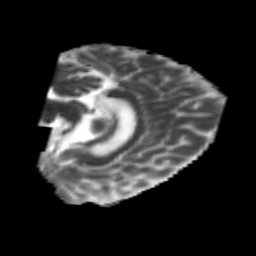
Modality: MD
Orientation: sagittal
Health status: healthy
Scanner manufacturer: philips
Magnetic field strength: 3 T
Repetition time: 6.964 s
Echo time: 0.092 s